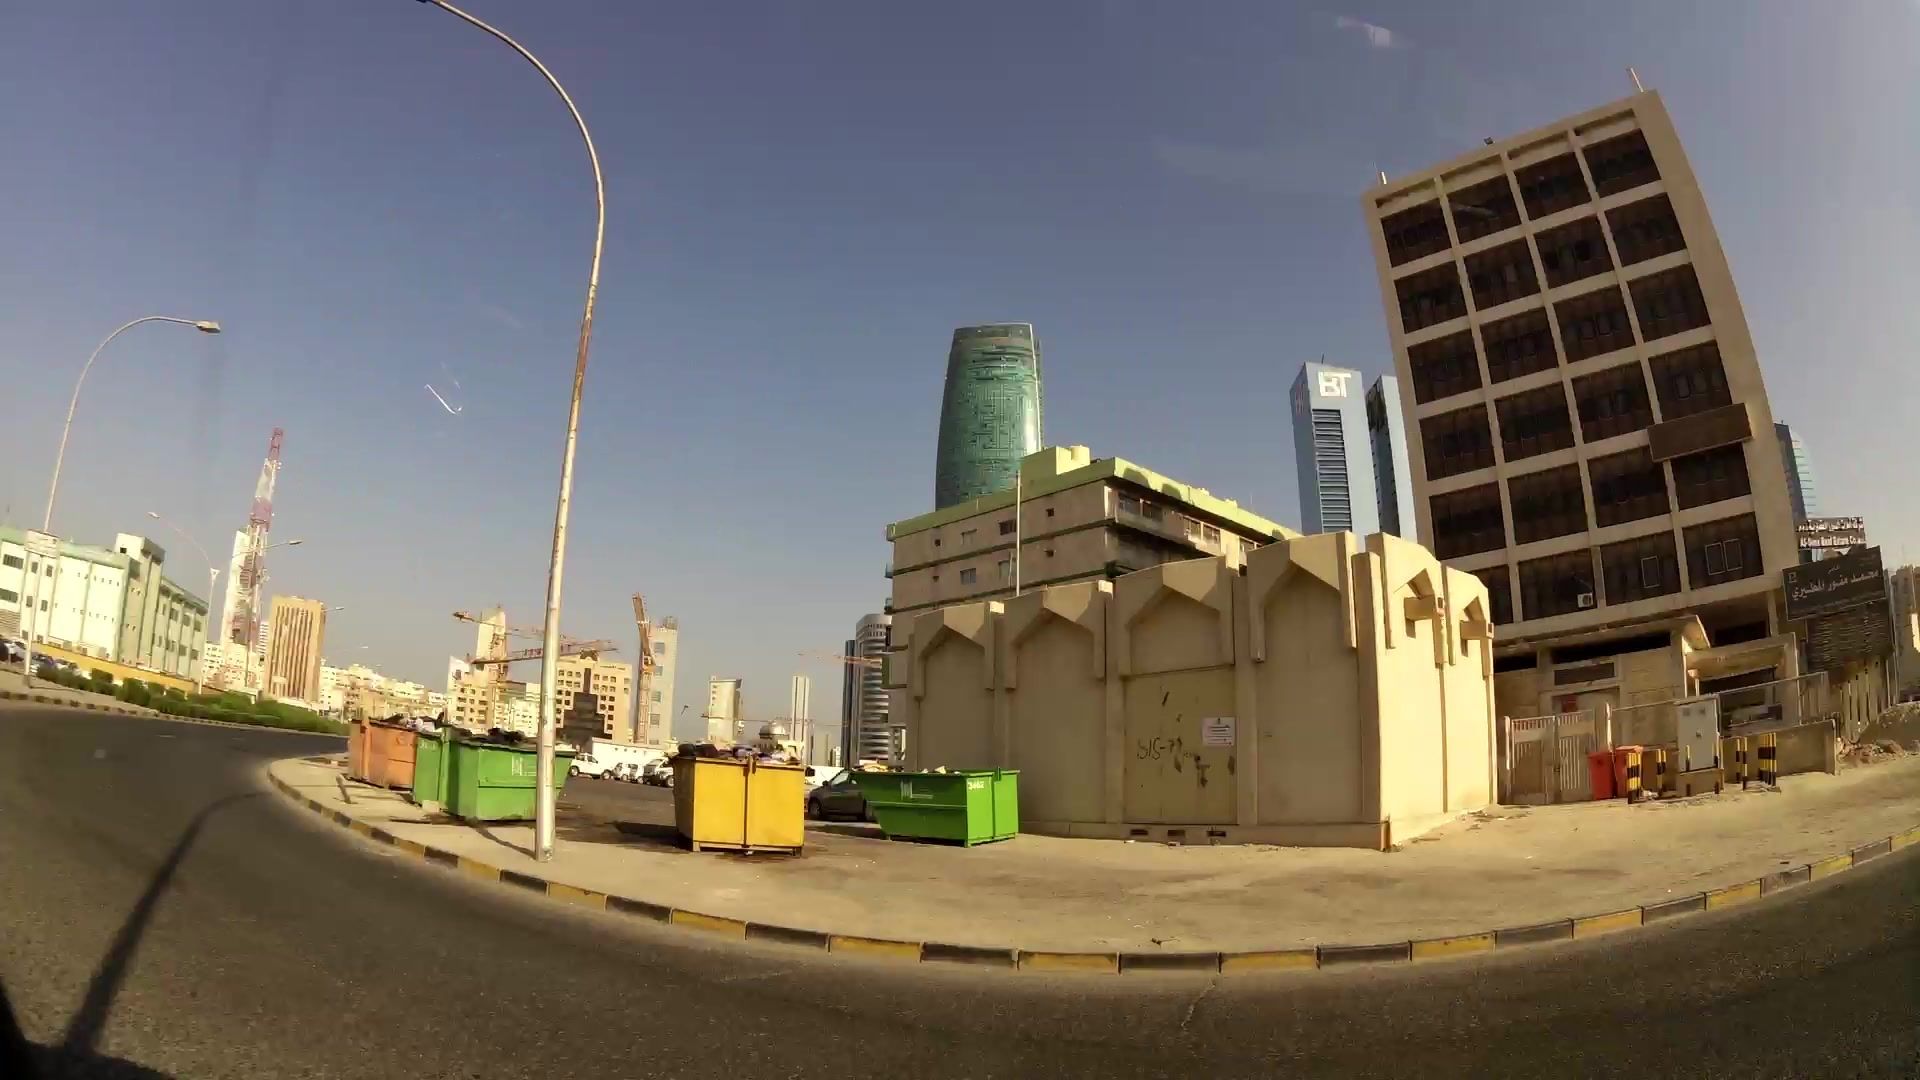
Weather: snowy
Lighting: day
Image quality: good
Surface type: driving surface
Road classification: tertiary
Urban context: urban centre
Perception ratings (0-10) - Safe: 3.14, Lively: 2.96, Beautiful: 1, Boring: 7.32, Depressing: 7.05, Wealthy: 5.22